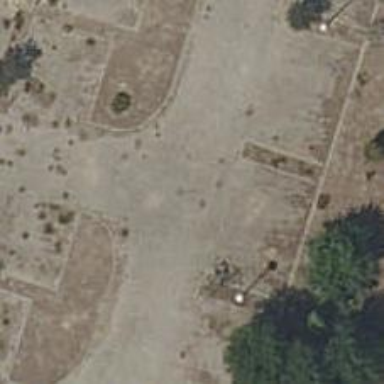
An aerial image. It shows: Parking aisle designated as service road.